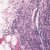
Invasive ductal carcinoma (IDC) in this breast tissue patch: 0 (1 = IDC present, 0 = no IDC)